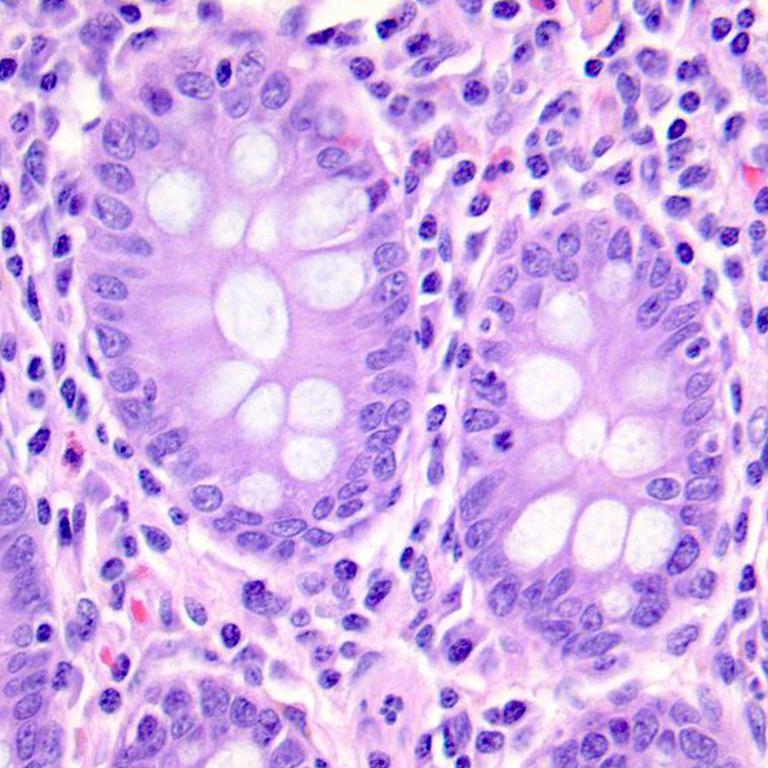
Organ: colon
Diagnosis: benign